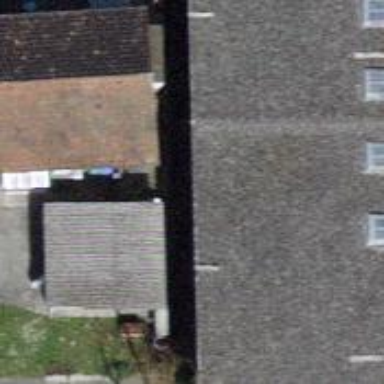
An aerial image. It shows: Garage.